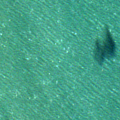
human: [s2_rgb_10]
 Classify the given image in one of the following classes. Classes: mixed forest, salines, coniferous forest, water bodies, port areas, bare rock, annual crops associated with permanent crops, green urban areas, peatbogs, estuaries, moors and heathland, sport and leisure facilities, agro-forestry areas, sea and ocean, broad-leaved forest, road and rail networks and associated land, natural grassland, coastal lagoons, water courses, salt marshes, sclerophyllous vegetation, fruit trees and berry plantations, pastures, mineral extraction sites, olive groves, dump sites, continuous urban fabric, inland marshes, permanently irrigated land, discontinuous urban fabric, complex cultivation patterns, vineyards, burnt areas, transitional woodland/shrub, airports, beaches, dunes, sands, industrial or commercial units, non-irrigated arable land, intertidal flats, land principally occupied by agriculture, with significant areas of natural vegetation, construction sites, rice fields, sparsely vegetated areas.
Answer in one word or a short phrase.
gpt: sea and ocean